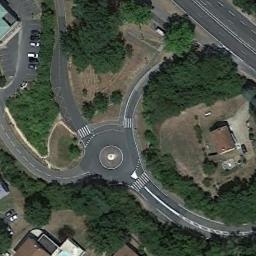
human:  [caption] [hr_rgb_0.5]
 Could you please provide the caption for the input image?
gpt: There are several moving vehicles on the road at the roundabout, There are several buildings and some trees and some lawns around the roundabout .

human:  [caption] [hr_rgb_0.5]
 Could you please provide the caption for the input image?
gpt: There are many trees around the roundabout .

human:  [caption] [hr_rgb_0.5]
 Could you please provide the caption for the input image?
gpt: The roundabout is on the bare land next to buildings and trees .

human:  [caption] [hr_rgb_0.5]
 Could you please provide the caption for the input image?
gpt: The roundabout with four exits and entrances is in the forest and some houses are next to the roundabout .

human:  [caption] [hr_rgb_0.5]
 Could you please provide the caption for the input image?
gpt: There are some green trees around the roundabout .